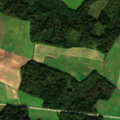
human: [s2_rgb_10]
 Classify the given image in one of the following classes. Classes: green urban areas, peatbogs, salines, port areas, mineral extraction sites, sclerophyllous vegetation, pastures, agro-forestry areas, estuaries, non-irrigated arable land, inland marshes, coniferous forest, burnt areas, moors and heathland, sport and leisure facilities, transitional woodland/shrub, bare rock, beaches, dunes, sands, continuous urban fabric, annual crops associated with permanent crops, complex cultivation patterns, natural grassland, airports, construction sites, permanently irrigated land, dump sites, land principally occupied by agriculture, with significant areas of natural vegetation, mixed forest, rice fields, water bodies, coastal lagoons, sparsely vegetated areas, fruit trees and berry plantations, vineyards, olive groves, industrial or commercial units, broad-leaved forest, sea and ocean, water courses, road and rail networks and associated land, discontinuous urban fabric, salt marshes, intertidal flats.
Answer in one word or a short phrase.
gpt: non-irrigated arable land, pastures, complex cultivation patterns, mixed forest